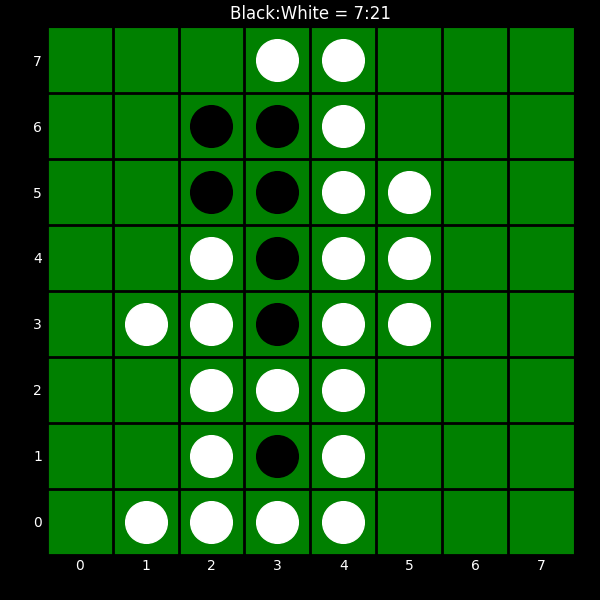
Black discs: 7
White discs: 21